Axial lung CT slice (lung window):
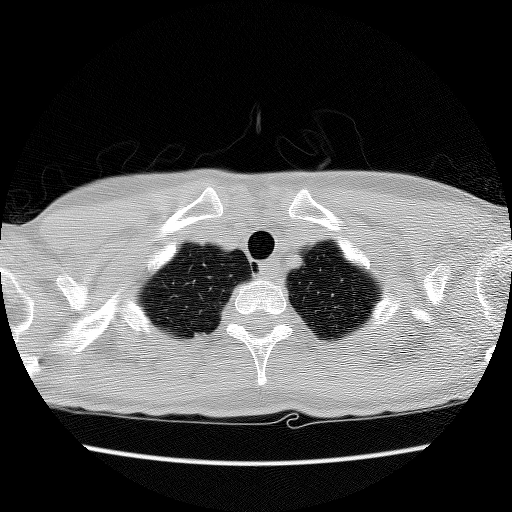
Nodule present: no